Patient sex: F
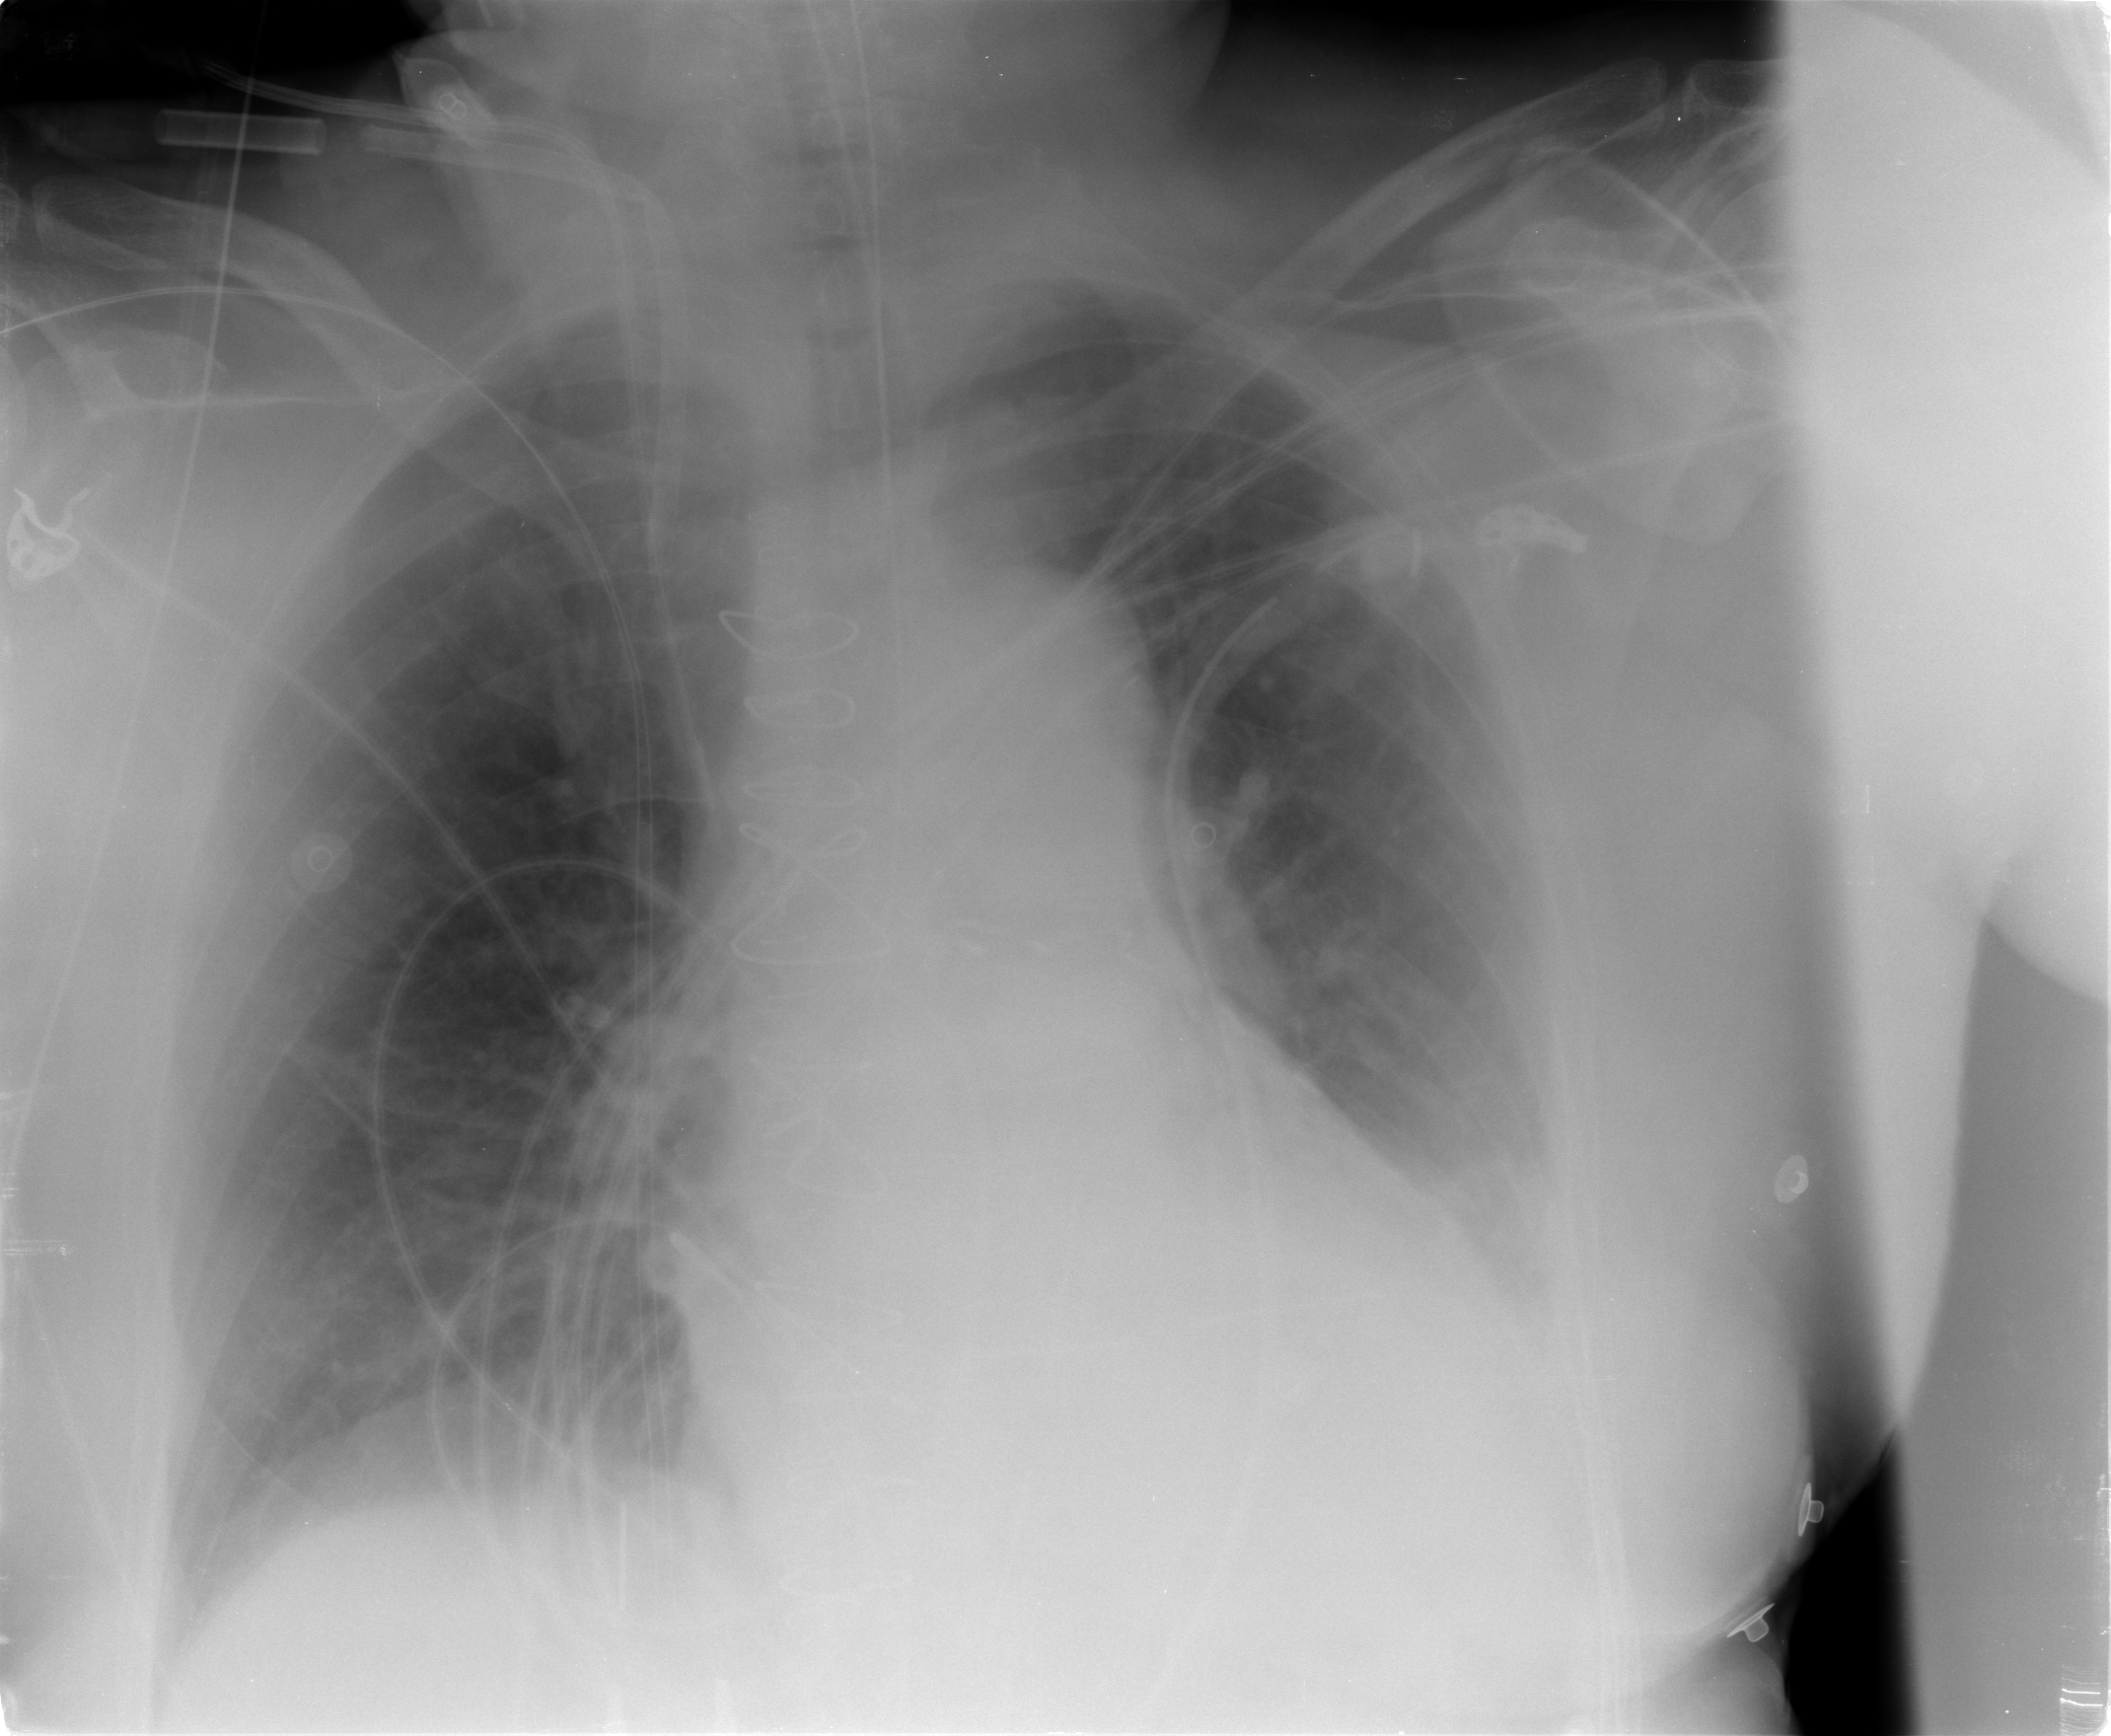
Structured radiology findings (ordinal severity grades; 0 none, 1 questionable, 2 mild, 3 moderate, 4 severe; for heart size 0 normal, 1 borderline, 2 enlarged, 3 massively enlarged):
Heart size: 2
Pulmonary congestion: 0
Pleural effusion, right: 0
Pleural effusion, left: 0
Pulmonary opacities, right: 0
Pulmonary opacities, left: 0
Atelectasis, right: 0
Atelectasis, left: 2